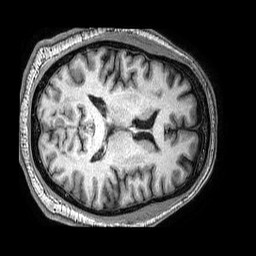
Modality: T1w
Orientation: axial
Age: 67
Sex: male
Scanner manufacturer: philips
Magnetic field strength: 3 T
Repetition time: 0.006915 s
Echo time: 0.003161 s